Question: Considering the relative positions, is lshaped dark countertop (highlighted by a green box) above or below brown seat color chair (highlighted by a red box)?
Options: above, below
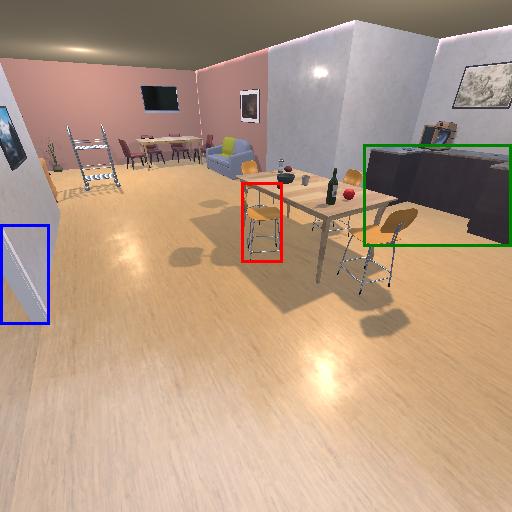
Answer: above